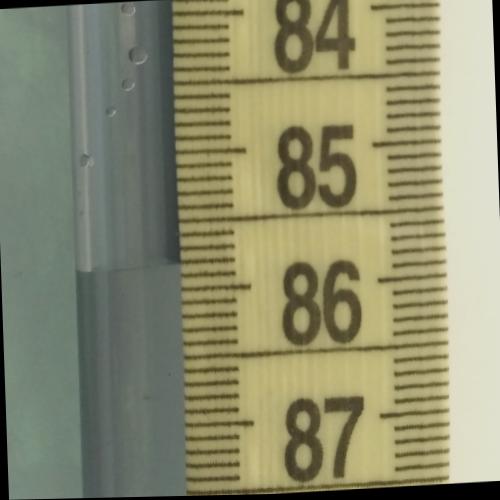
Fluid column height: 85.8 cm